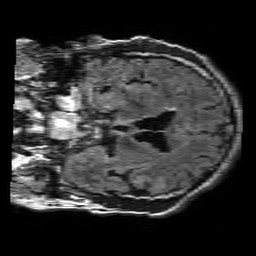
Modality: FLAIR
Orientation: coronal
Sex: male
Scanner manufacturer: philips
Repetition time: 11 s
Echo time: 0.125 s